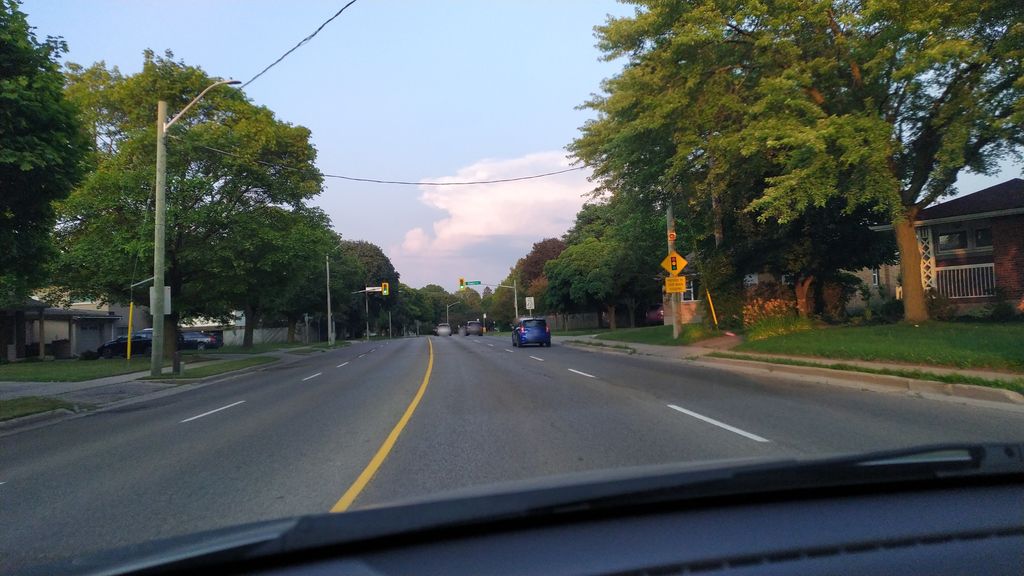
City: kitchener-waterloo